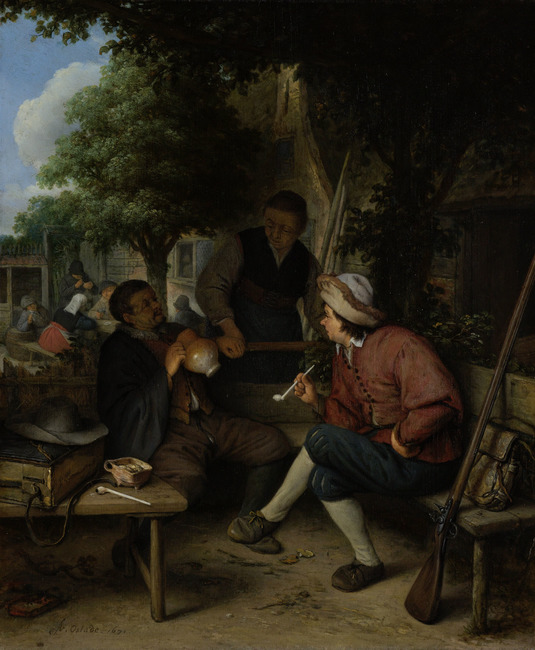
Title: Rustende reizigers
Artist: Adriaen van Ostade
Earliest date: 1671
Latest date: 1671
Genre: painting
Iconography: Tobacco
Keywords: traveler, smoking (activity), drinking, pipe, rifle, furniture, genre